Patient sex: M
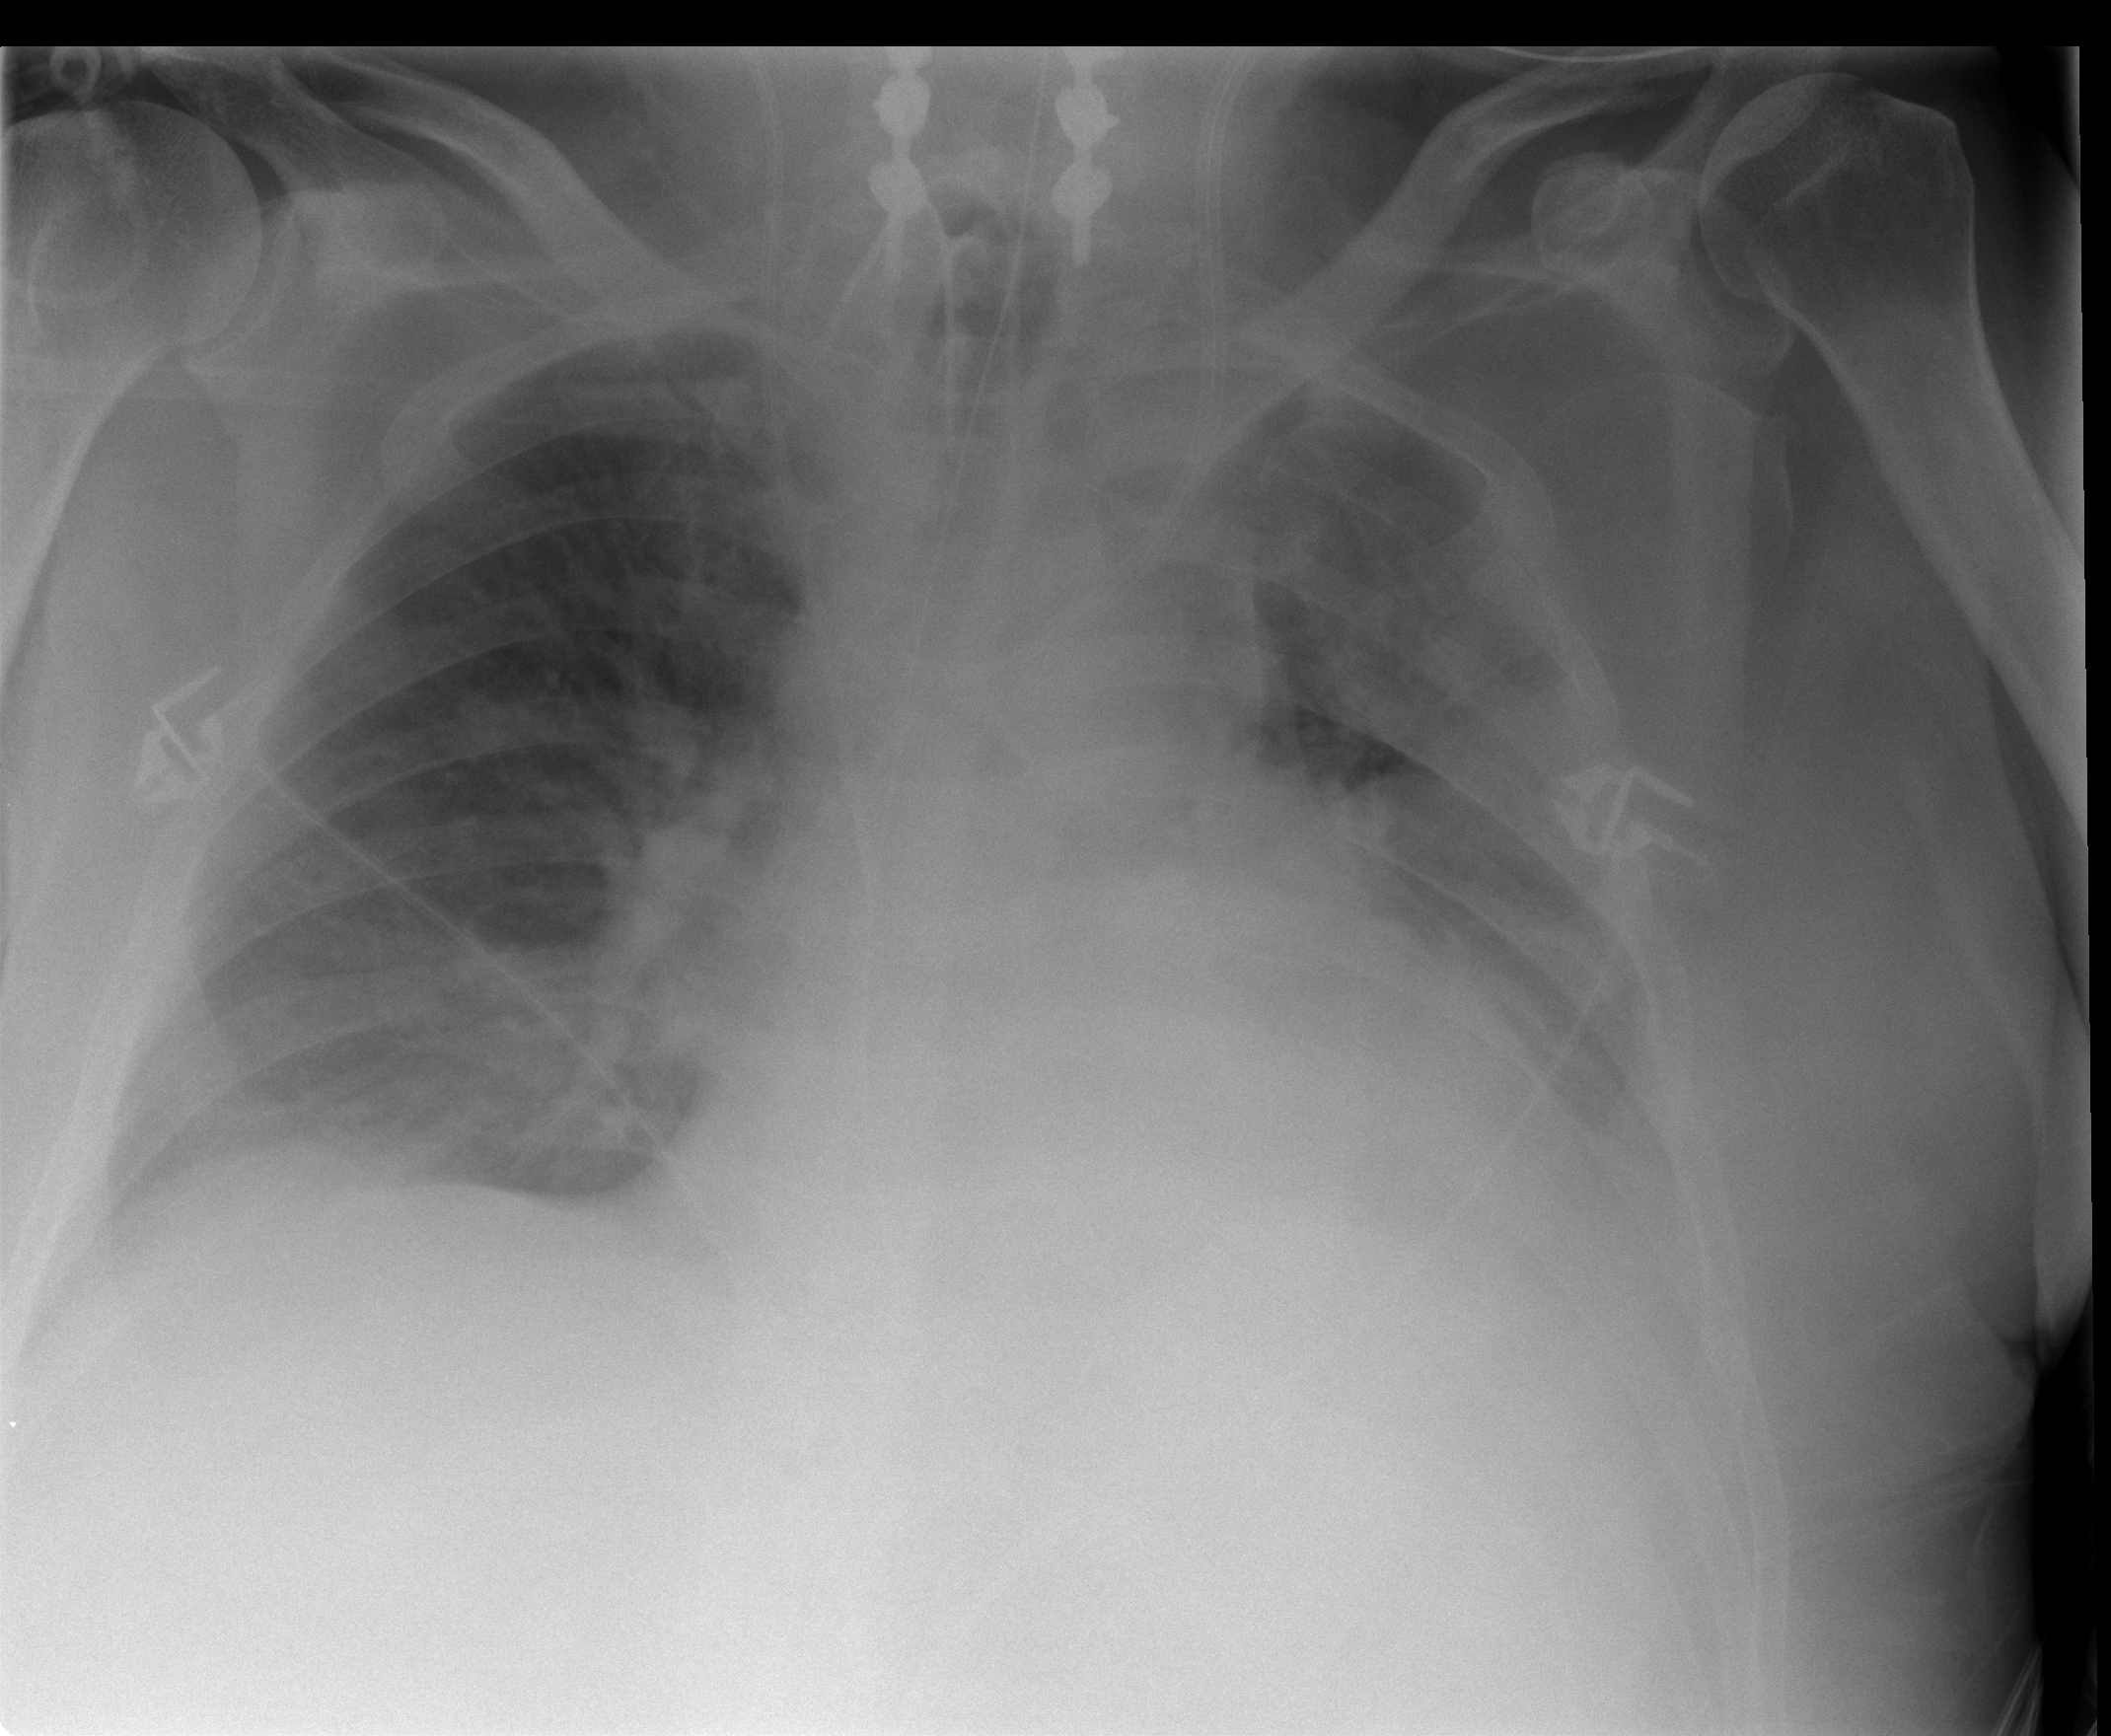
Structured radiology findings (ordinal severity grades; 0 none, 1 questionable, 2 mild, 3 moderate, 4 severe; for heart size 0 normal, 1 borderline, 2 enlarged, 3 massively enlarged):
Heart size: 2
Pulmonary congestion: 2
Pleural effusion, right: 1
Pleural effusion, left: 2
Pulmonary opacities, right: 0
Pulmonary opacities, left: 2
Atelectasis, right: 2
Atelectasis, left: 2